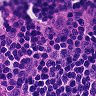
Metastatic tissue present: no